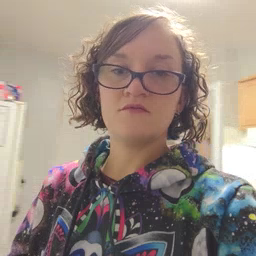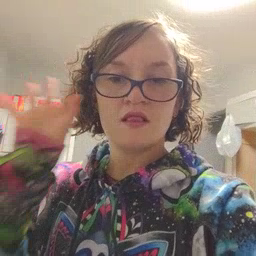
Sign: loud